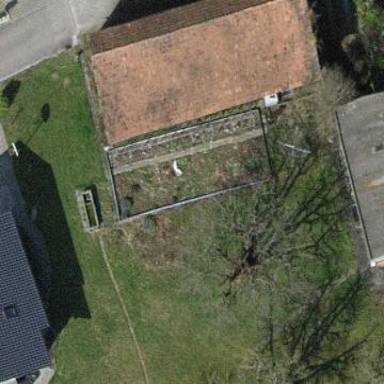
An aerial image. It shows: Shed.